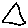
Label: triangle